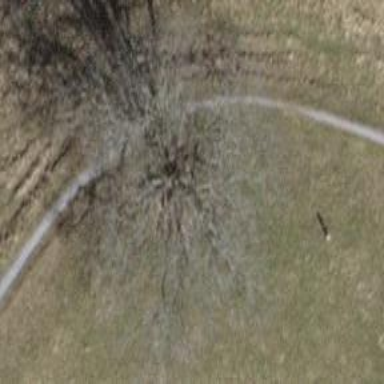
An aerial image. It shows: Broadleaved tree with lush foliage.